如图：直角三角形$ABC$中，$\angle ACB=90^\circ$，$BC=8\mathrm{cm}$，以$BC$为直径画半圆$O$，如果阴影甲的面积等于阴影乙的面积，那么$AC$长为\underline{\quad\quad}$\mathrm{cm}$．

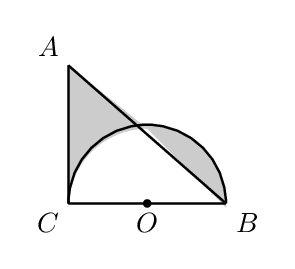
【解答】
\noindent \textbf{【答案】} $\boldsymbol{2\pi}$

\vspace{0.5em}
\noindent \textbf{【详解】}解：如图，标注字母，

\noindent $\because S_{\text{阴影甲}}=S_{\text{半圆}}-S_{\triangle MOB}-S_{\text{扇形}COM}$，
\noindent $S_{\text{阴影乙}}=S_{\triangle ABC}-S_{\triangle MOB}-S_{\text{扇形}COM}$，而$S_{\text{阴影甲}}=S_{\text{阴影乙}}$，

\noindent $\therefore S_{\text{半圆}}=S_{\triangle ABC}$，而$\angle ACB=90^\circ$，$BC=8$，
\[
\begin{aligned}
\therefore \frac{1}{2}\pi\left(\frac{1}{2}BC\right)^2 &= \frac{1}{2}AC\cdot BC, \\
\therefore AC &= 2\pi,
\end{aligned}
\]
故答案为：$\boldsymbol{2\pi}$

\vspace{0.5em}
\noindent \textbf{【点睛】}本题考查的直角三角形的面积的计算，半圆面积的计算，理解题意推导得到$S_{\text{半圆}}=S_{\triangle ABC}$是解本题的关键.
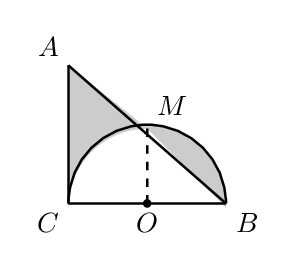